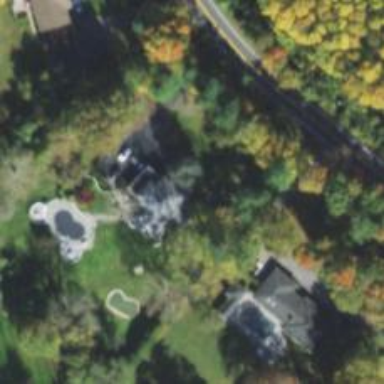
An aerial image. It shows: Driveway tunnel serving as building passage.